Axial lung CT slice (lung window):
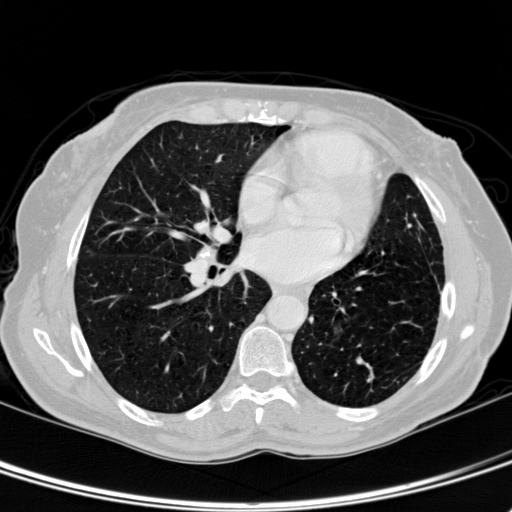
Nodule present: no